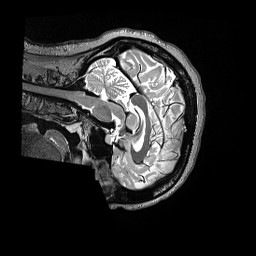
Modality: T2w
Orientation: sagittal
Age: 30
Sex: female
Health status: ill
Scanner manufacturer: siemens
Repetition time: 3.2 s